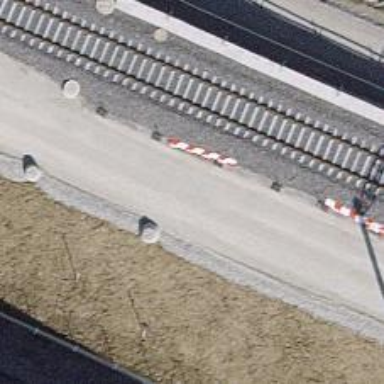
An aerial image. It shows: Railway switch.